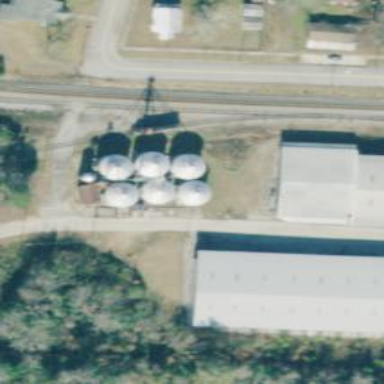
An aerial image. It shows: Silo.